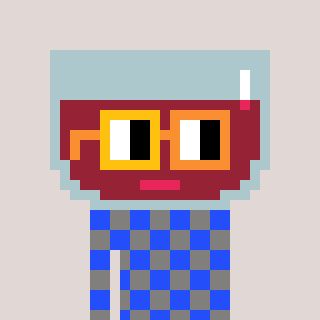
a pixel art character with square yellow and orange glasses, a wine-shaped head and a bluegrey-colored body on a warm background